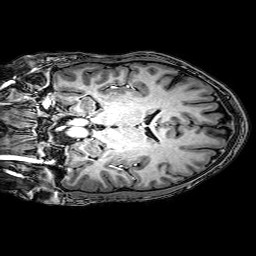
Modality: T1w
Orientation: coronal
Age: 22
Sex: male
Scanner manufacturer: philips
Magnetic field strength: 3 T
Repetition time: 0.009 s
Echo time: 0.0035 s